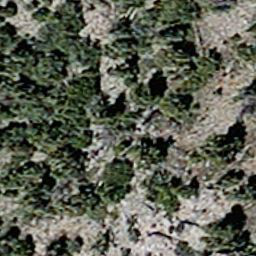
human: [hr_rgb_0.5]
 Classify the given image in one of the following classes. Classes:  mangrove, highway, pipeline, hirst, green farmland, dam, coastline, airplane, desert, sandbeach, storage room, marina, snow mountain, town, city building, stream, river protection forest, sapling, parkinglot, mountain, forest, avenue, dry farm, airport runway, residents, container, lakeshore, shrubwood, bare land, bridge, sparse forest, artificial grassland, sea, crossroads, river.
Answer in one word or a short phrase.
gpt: sparse forest